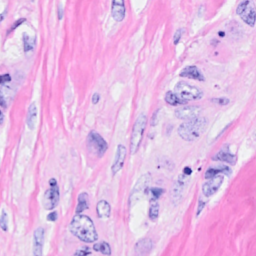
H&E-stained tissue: Breast